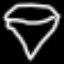
Label: diamond